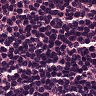
Metastatic tissue present: no